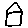
Label: house